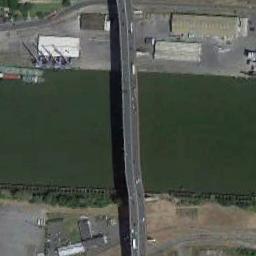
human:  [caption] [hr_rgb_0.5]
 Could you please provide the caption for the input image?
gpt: The two bridges intersect on the river bank .

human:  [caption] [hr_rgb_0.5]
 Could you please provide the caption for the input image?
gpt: A bridge built on a dark green river and some buildings on both sides of the river .

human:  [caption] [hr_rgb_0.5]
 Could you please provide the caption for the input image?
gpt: There is a bridge over the river next to the open place .

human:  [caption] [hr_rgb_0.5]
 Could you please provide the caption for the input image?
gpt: A bridge connects the land on both sides of the turquoise water, And there are many buildings on the land .

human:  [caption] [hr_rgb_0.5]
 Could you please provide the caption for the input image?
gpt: There are many buildings beside the bridge .